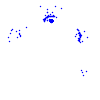
Particle: electron